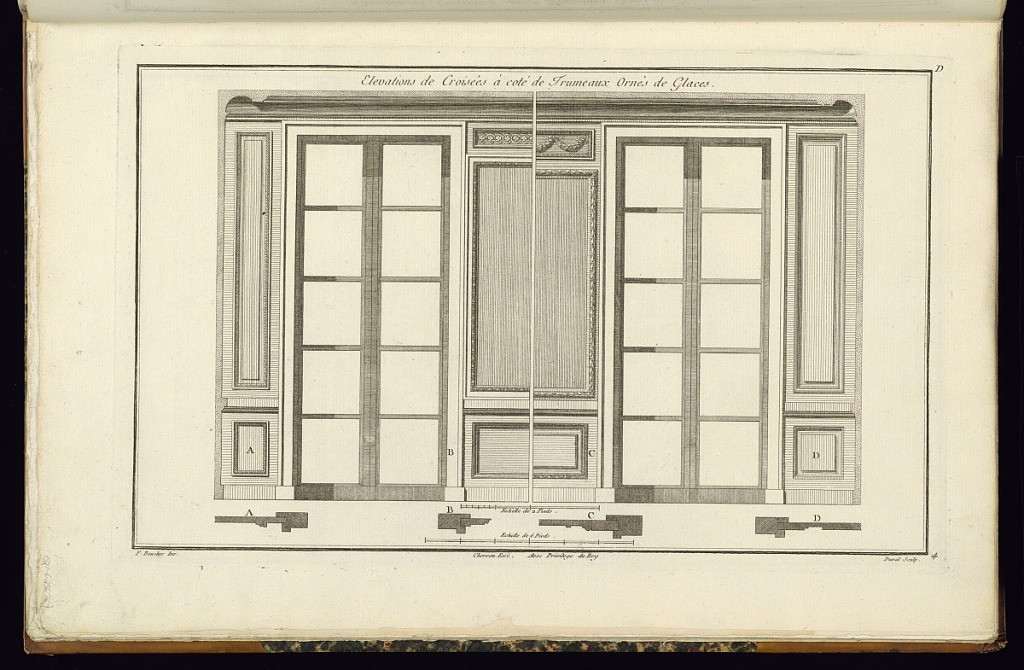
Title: Elevation de Croisées à coté de Trumeaux Ornés de Glaces
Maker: Juste-François Boucher, French, 1736 – 1782
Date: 1774
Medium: Engraving on laid paper
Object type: Print
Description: Split elevation of an interior with casement windows on either side of a divided overmantel mirror. The left side of the mirror is framed with egg and dart border, and a panel above with rosettes within rondels. The right side of the mirror is framed with bound leaf, and a panel above with leaf garland surrounded by a border of lamb tongue. The plate is signed.